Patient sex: F
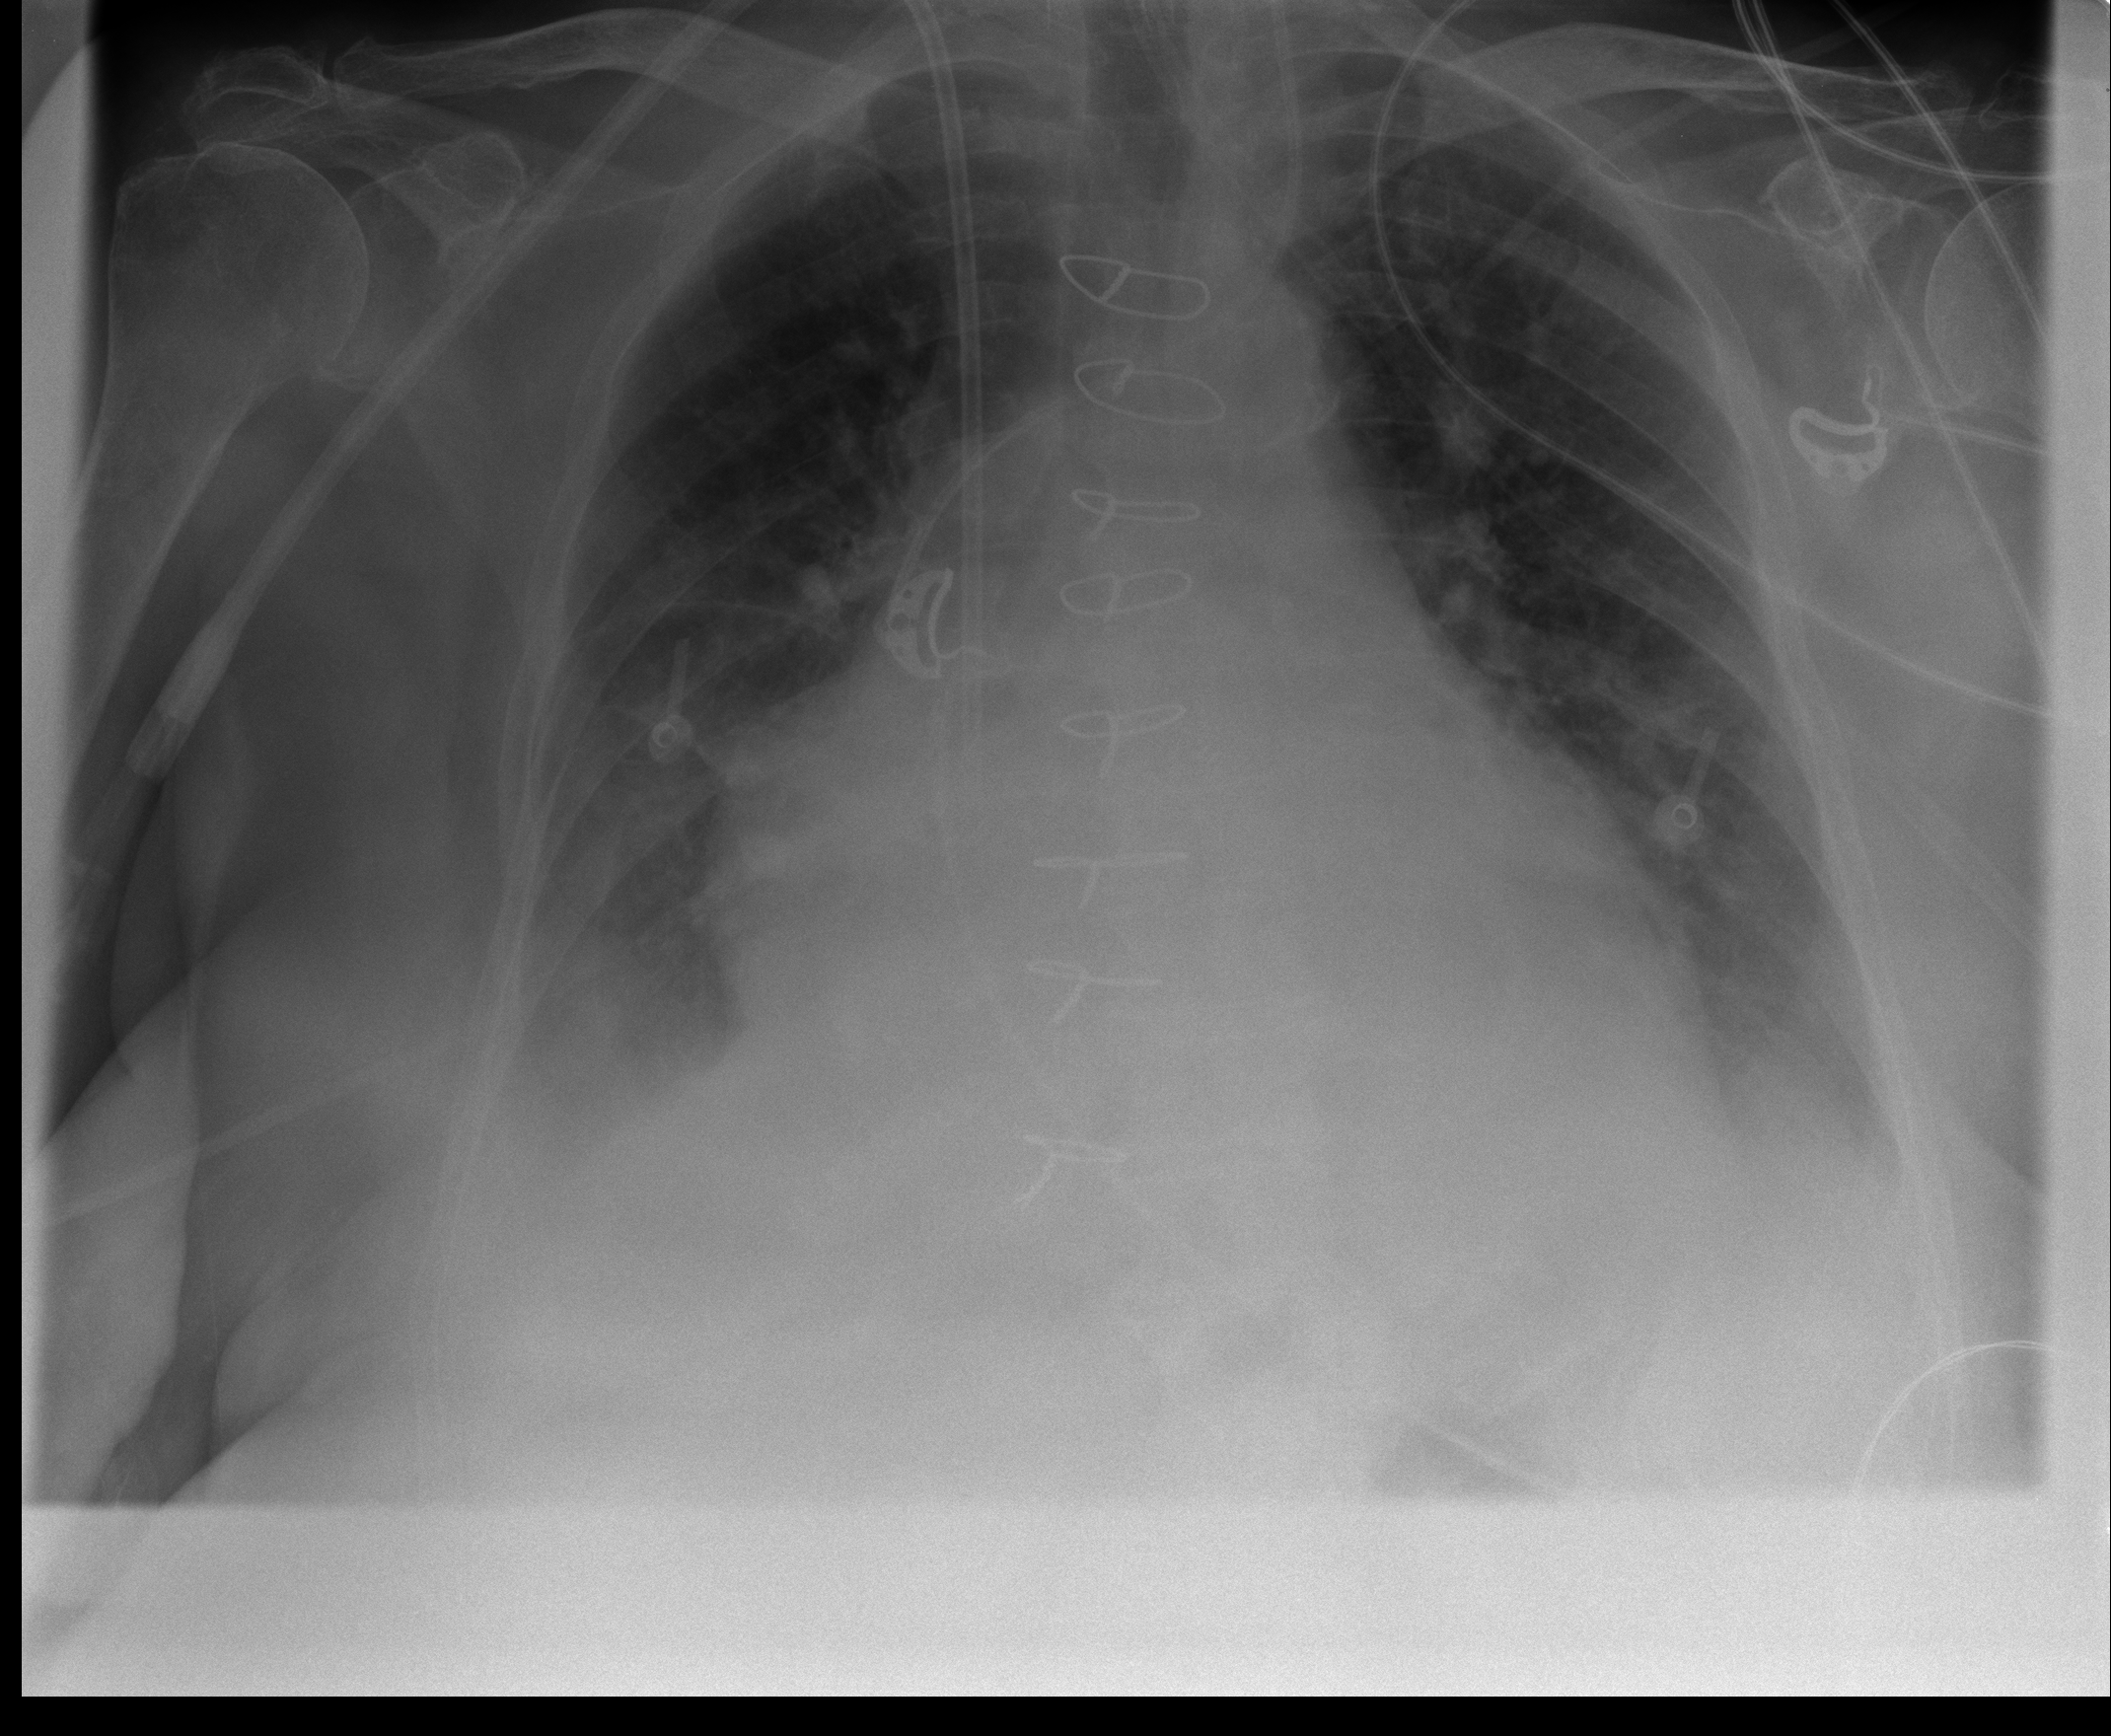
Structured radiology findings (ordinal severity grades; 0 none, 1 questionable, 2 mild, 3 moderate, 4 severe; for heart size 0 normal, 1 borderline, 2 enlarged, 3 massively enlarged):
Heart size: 2
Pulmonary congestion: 0
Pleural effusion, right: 2
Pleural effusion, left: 2
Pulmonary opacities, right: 0
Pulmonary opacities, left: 0
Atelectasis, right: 2
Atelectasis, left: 2